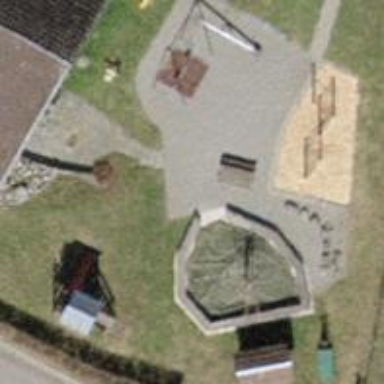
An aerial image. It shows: Playground area for leisure activities on the land.